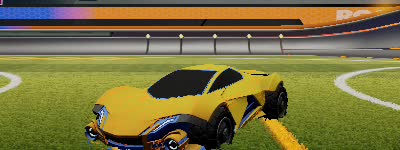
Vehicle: werewolf